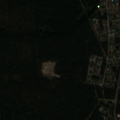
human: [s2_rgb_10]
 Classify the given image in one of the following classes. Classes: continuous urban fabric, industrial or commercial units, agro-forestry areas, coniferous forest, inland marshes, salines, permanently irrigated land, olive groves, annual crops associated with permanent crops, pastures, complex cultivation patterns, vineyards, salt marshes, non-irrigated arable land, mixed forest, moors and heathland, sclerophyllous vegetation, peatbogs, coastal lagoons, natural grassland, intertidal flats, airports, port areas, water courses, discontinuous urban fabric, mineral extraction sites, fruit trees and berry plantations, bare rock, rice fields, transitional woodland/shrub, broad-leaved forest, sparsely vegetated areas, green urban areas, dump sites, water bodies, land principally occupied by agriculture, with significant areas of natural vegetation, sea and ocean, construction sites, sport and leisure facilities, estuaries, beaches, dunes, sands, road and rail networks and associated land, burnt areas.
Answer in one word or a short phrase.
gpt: discontinuous urban fabric, coniferous forest, water bodies